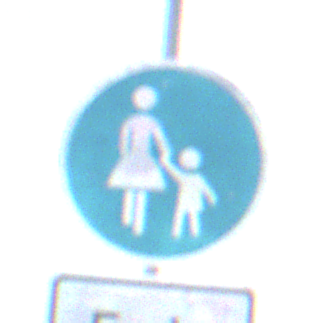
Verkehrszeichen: Gehweg
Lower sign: HinweisDurchVerbaleAngabe2
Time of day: SunriseSunset
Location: Outdoor (Nature)
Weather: Clear
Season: NotSpecified
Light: Natural